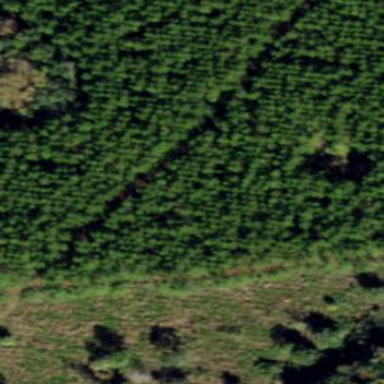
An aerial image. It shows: Forest with needle-leaved trees.